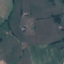
Land use / land cover: Pasture